Question: I'm trying to use material design in android
I'd like to override this button at action bar

This button back to a parent activity defined on Manifest by this code
'''
<activity
android:name=".MainActivity"
android:label="@string/title_activity_main"
android:parentActivityName=".ParentActivity" >
<meta-data
android:name="android.support.PARENT_ACTIVITY"
android:value="com.example.ParentActivity" />
</activity>
'''
I call MainActivity from various others activities, so, I'd like to override this button and just execute 'activity.finish()', so it's always come back an activity and not to the activity defined on Manifest.
How can I do it? Anybody can help me? Thanks!
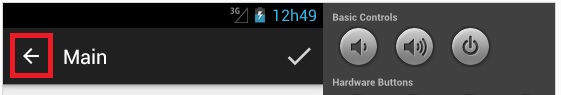
Answer: Well... I did it!
I removed the parent activity on Manifest and on my activity I did:
'''
protected void onCreate(Bundle savedInstanceState) {
super.onCreate(savedInstanceState);
getSupportActionBar().setDisplayHomeAsUpEnabled(true);
...
}
@Override
public boolean onOptionsItemSelected(MenuItem item) {
switch (item.getItemId()) {
case android.R.id.home:
finish();
return true;
}
return super.onOptionsItemSelected(item);
}
'''
I don't know if there is a better way to do it, but it works for me!